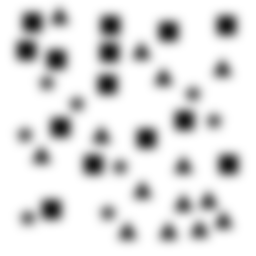
Squares: 14
Triangles: 14
Stars: 8
Total shapes: 36